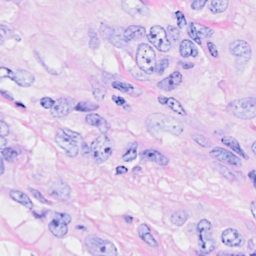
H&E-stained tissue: Breast